Question: I am trying to make a cubic spline interpolation and for some reason, the interpolation drops off in the middle of it. It's very mysterious and I can't find any mention of similar occurrences anywhere online.
This is for my dissertation so I have excluded some labels etc. to keep it obscure intentionally, but all the relevant code is as follows. For context, this is an astronomy related plot.
'''
from scipy.interpolate import CubicSpline
import numpy as np
import matplotlib.pyplot as plt
W = np.array([0.435,0.606,0.814,1.05,1.25,1.40,1.60])
sum_all = np.array([sum435,sum606,sum814,sum105,sum125,sum140,sum160])
sum_can = np.array([sumc435,sumc606,sumc814,sumc105,sumc125,sumc140,sumc160])
fall = CubicSpline(W,sum_all)
newallx=np.arange(0.435,1.6,0.001)
newally=fall(newallx)
fcan = CubicSpline(W,sum_can)
newcanx=np.arange(0.435,1.6,0.001)
newcany=fcan(newcanx)
#----plot
plt.plot(newallx,newally)
plt.plot(newcanx,newcany)
plt.plot(W,sum_all,marker='o',color='r',linestyle='')
plt.plot(W,sum_can,marker='o',color='b',linestyle='')
plt.yscale("log")
plt.ylabel("Flux S$_v$ [erg s$^-$$^1$ cm$^-$$^2$ Hz$^-$$^1$]")
plt.xlabel("Wavelength [n$\lambda$]")
plt.show()
'''
The plot that I get from that comes out like this, with a clear gap in the interpolation:

And in case you are wondering, these are the values in the sum_all and sum_can arrays (I assume it doesn't matter, but just in case you want the numbers to plot it yourself):
'''
sum_all:
[ 3.87282732e+32 8.79993191e+32 1.74866333e+33 1.59946687e+33
9.08556547e+33 6.70458731e+33 9.84832359e+33]
can_all:
[ 2.98381061e+28 1.26194810e+28 3.30328780e+28 2.90254609e+29
3.65117723e+29 3.46256846e+29 3.64483736e+29]
'''
The gap happens between [0.606,1.26194810e+28] and [0.814,3.30328780e+28]. If I change the intervals from 0.001 to something higher, it's obvious that the plot doesn't actually break off but merely dips below 0 on the y-axis (but the plot is continuous). So why does it do that? Surely that's not a correct interpolation? Just looking with our eyes, that's clearly not a well-interpolated connection between those two points.
Any tips or comments would be extremely appreciated. Thank you so much in advance!
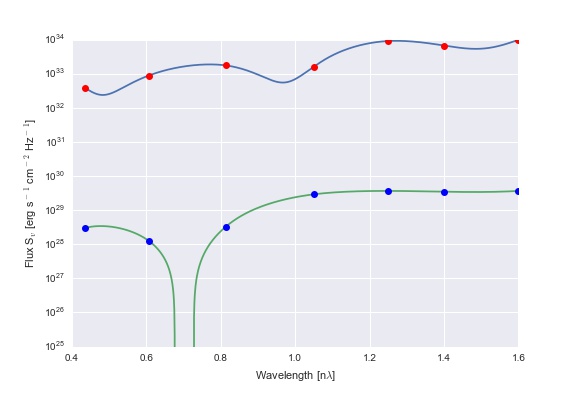
Answer: The reason for the breakdown can be better observed on a linear scale.
<URL>
We see that the spline actually passes below 0, which is undefined on a log scale.
So I would suggest to first take the logarithm of the data, perform the spline interpolation on the logarithmically scaled data, and then scale back by the 10th power.
'''
from scipy.interpolate import CubicSpline
import numpy as np
import matplotlib.pyplot as plt
W = np.array([0.435,0.606,0.814,1.05,1.25,1.40,1.60])
sum_all = np.array([ 3.87282732e+32, 8.79993191e+32, 1.74866333e+33, 1.59946687e+33,
9.08556547e+33, 6.70458731e+33, 9.84832359e+33])
sum_can = np.array([ 2.98381061e+28, 1.26194810e+28, 3.30328780e+28, 2.90254609e+29,
3.65117723e+29, 3.46256846e+29, 3.64483736e+29])
fall = CubicSpline(W,np.log10(sum_all))
newallx=np.arange(0.435,1.6,0.001)
newally=fall(newallx)
fcan = CubicSpline(W,np.log10(sum_can))
newcanx=np.arange(0.435,1.6,0.01)
newcany=fcan(newcanx)
plt.plot(newallx,10**newally)
plt.plot(newcanx,10**newcany)
plt.plot(W,sum_all,marker='o',color='r',linestyle='')
plt.plot(W,sum_can,marker='o',color='b',linestyle='')
plt.yscale("log")
plt.ylabel("Flux S$_v$ [erg s$^-$$^1$ cm$^-$$^2$ Hz$^-$$^1$]")
plt.xlabel("Wavelength [n$\lambda$]")
plt.show()
'''
<URL>